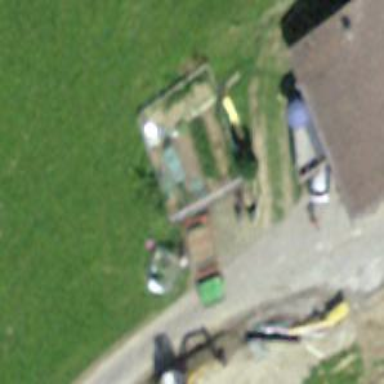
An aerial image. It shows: Shed building.